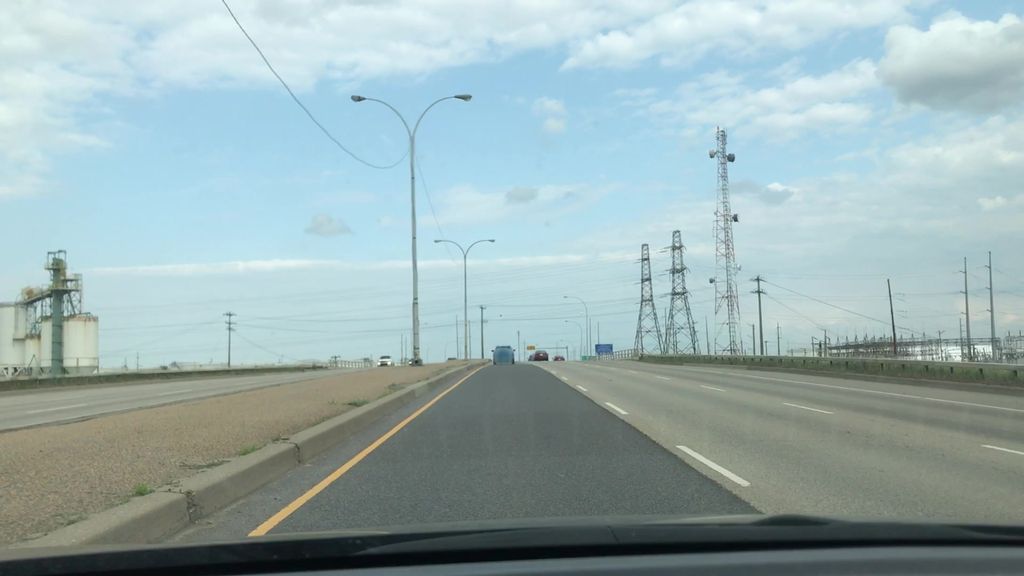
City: edmonton